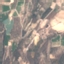
Land use / land cover class: PermanentCrop